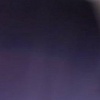
Label: space